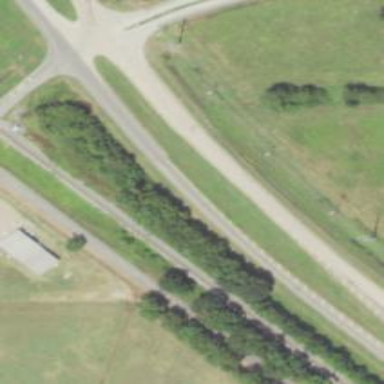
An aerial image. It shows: Primary highway.